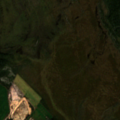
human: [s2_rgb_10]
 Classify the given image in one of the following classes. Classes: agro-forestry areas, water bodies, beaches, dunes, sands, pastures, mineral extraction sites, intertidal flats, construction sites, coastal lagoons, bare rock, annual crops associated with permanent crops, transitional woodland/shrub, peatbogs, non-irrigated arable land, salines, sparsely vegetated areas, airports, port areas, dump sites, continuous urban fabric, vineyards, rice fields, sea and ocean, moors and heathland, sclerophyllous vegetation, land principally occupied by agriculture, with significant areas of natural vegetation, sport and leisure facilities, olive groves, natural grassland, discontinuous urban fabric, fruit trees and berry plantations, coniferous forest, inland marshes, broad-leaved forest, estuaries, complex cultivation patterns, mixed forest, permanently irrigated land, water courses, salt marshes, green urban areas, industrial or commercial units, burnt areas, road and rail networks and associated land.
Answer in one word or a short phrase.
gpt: non-irrigated arable land, coniferous forest, transitional woodland/shrub, peatbogs